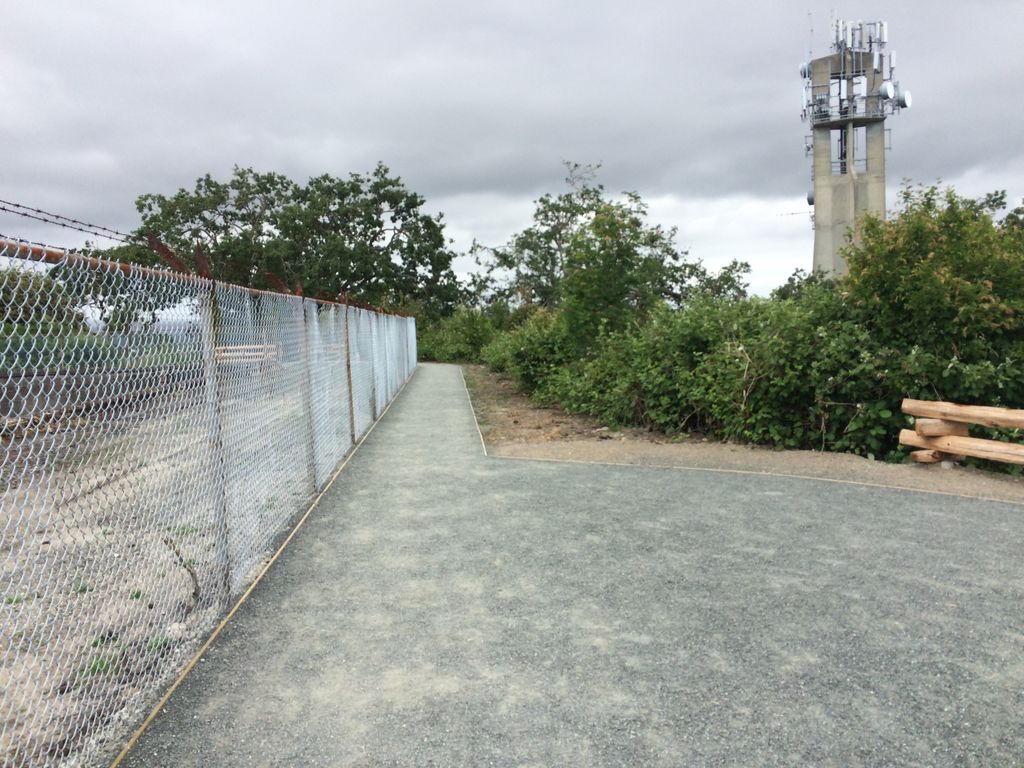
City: victoria